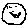
Label: smiley face